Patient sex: M
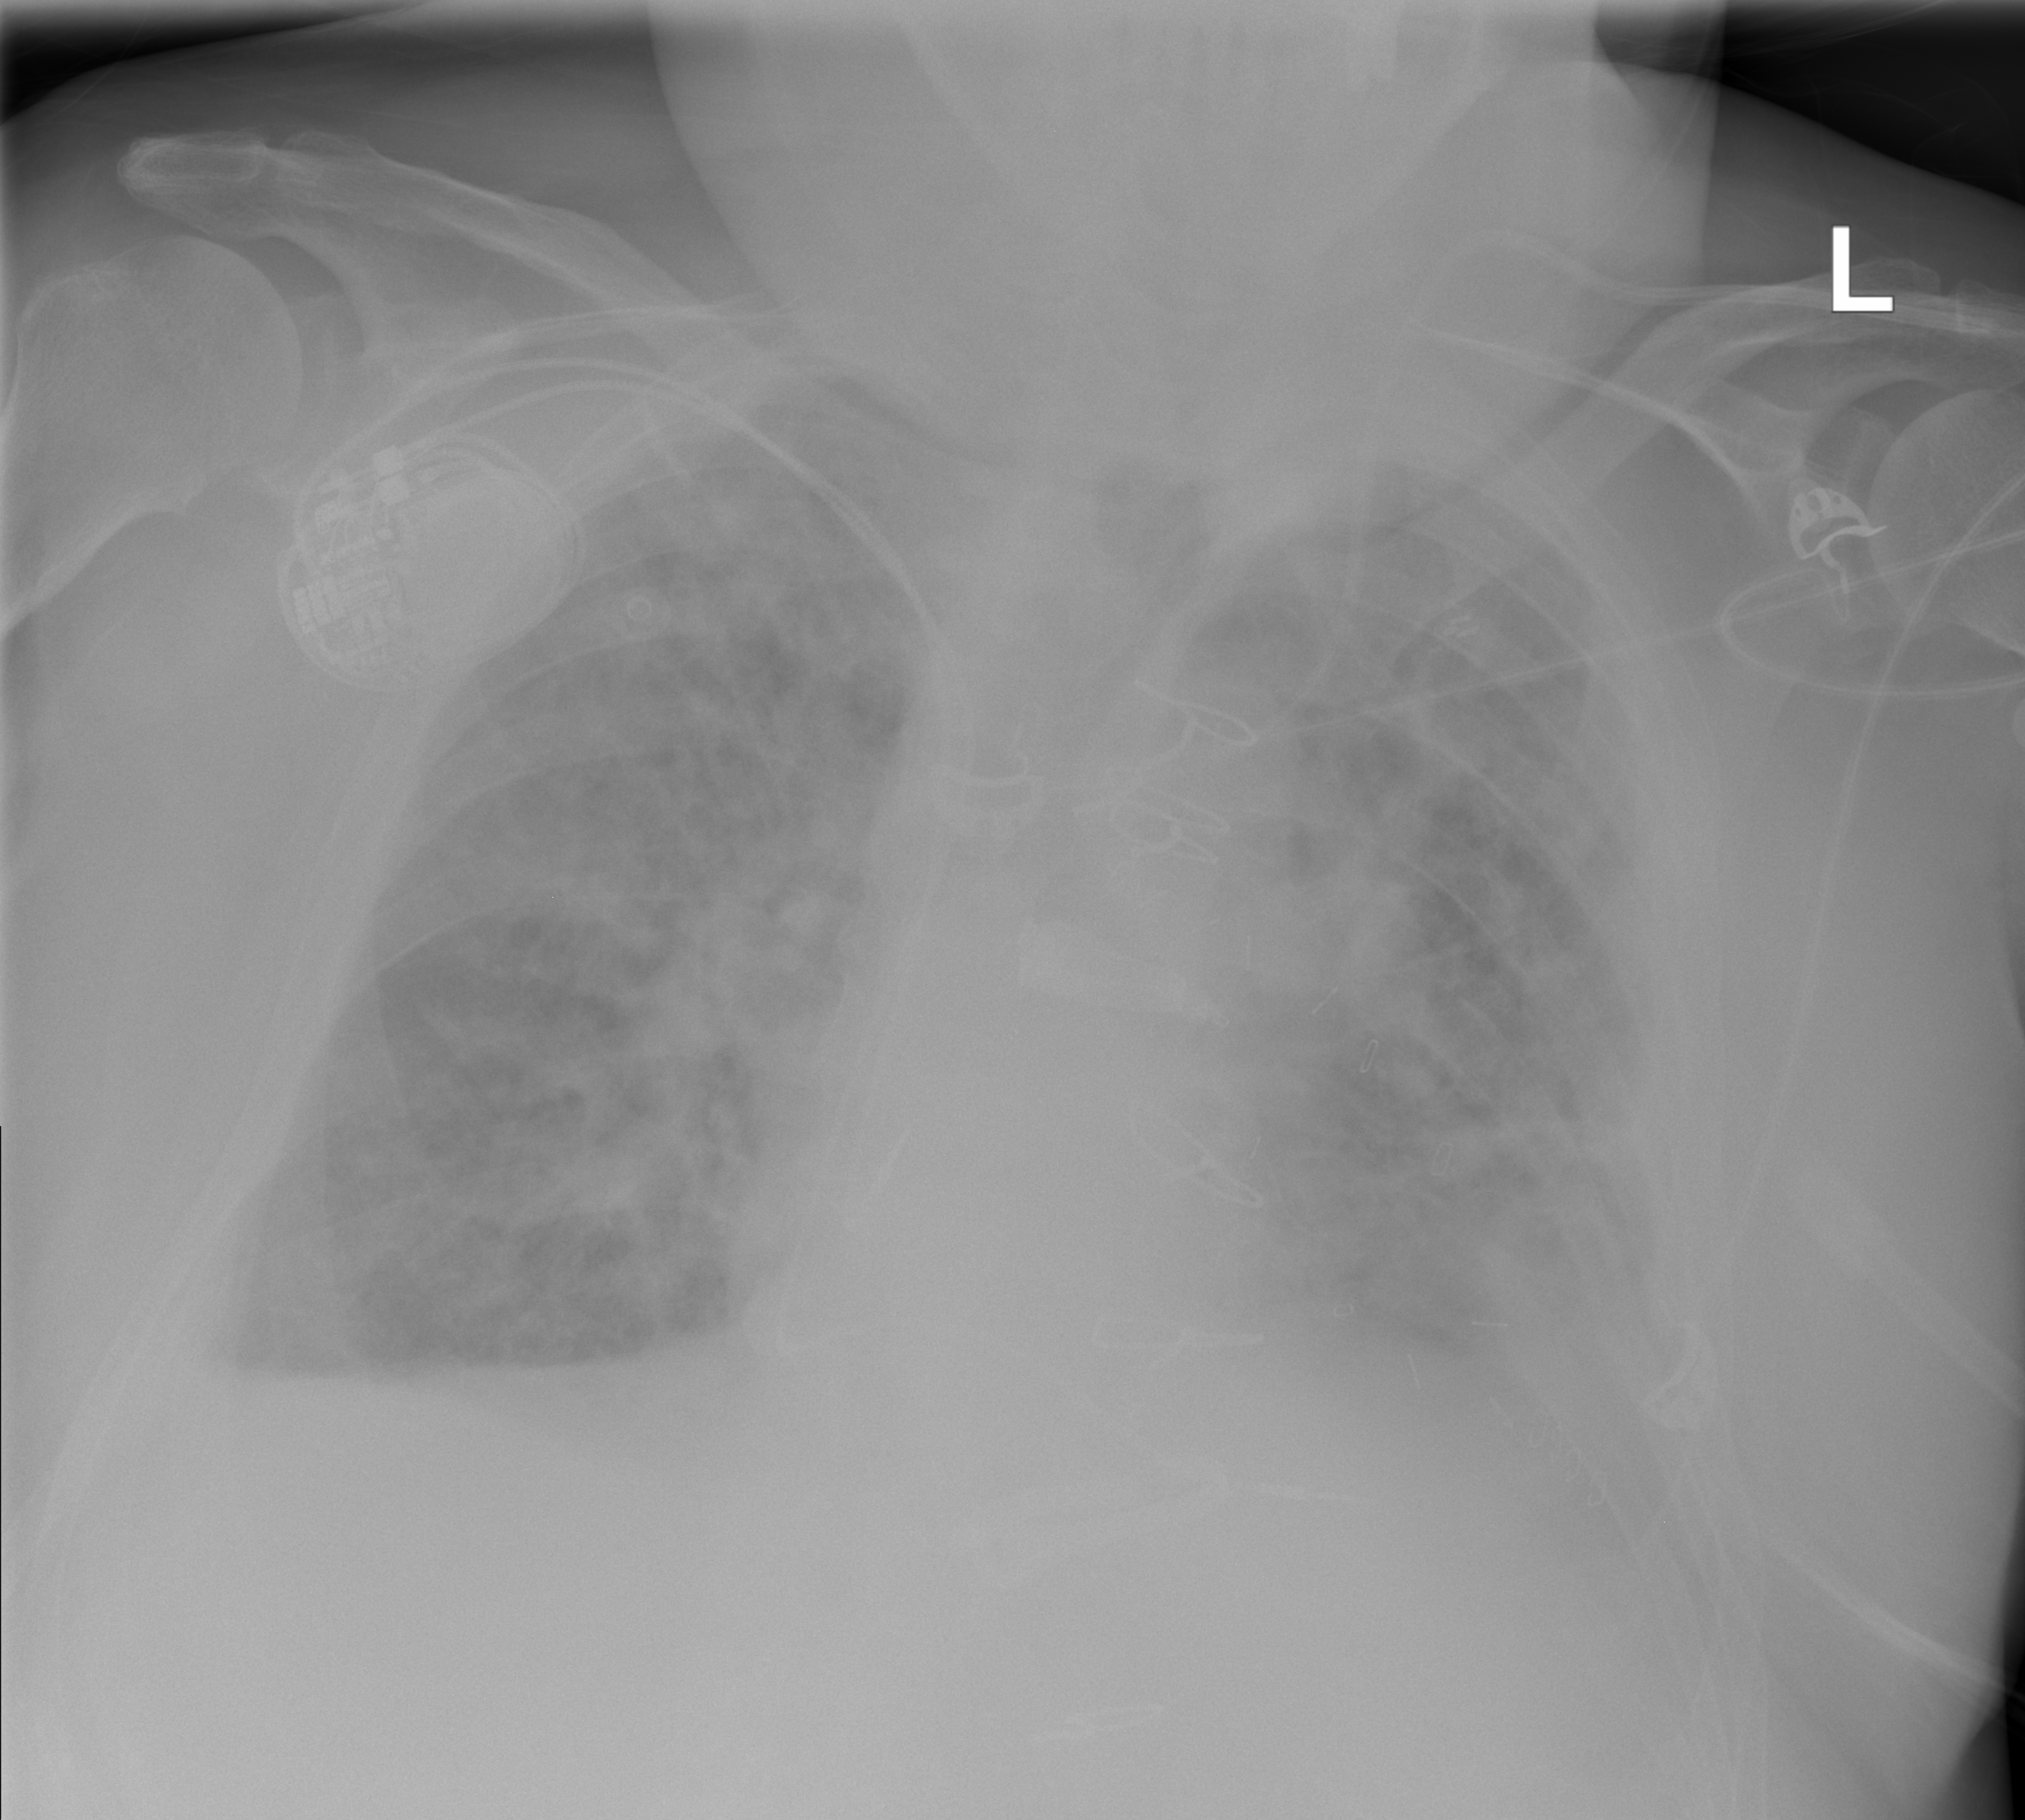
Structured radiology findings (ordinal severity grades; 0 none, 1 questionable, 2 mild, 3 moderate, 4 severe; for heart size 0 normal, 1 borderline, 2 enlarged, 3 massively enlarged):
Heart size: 0
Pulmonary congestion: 2
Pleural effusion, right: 2
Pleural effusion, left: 2
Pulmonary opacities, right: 2
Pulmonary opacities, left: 2
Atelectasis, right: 0
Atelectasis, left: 2